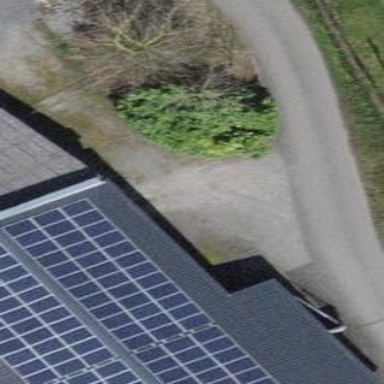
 consisting of solar photovoltaic panels."